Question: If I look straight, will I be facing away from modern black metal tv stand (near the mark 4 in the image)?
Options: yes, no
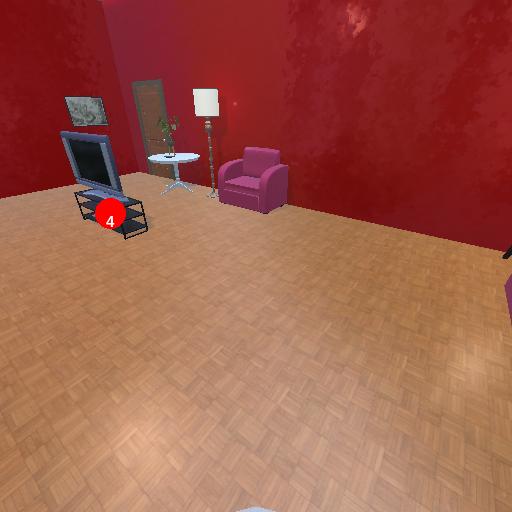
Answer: yes